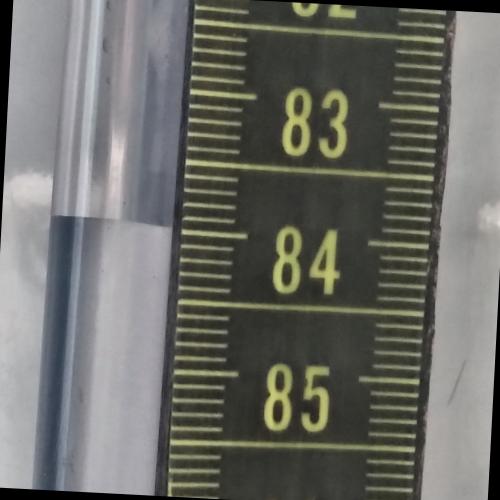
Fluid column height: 84.0 cm